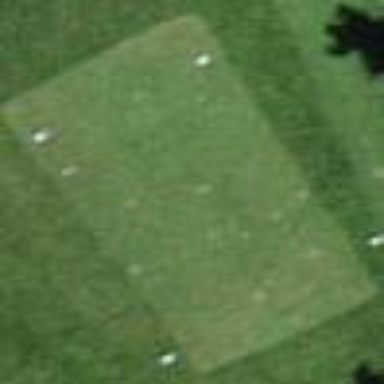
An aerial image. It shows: Golf tee area covered with grass.